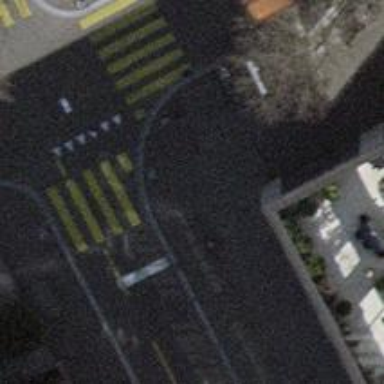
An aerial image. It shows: Kerb serving as barrier.